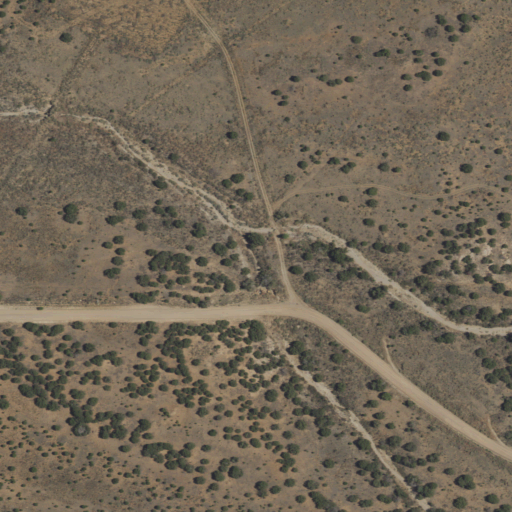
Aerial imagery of valley in New Mexico named Sol se Mete Canyon containing shrub, grassland, and evergreen forest